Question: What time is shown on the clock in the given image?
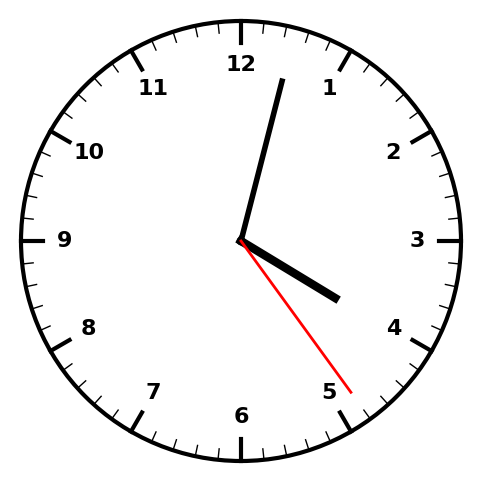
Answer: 04:02:24